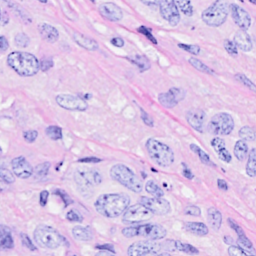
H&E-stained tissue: Breast